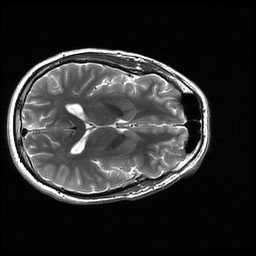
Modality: T2w
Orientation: axial
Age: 29
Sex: male
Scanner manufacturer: ge
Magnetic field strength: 3 T
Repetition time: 5.192 s
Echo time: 0.1003 s